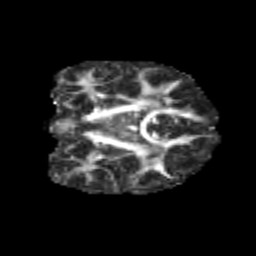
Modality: FA
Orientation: coronal
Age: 9
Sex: female
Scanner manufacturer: siemens
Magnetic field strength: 3 T
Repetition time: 3.8 s
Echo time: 0.07 s